Field crop: tomato
Growth stage: 2
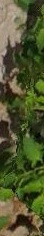
Species: tomato